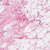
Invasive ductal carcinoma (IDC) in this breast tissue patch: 0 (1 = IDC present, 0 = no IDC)